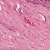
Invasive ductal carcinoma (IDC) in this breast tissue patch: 0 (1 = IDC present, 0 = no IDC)